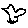
Label: bird